Field crop: maize
Growth stage: 2
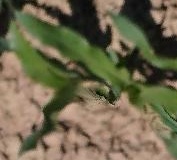
Species: maize